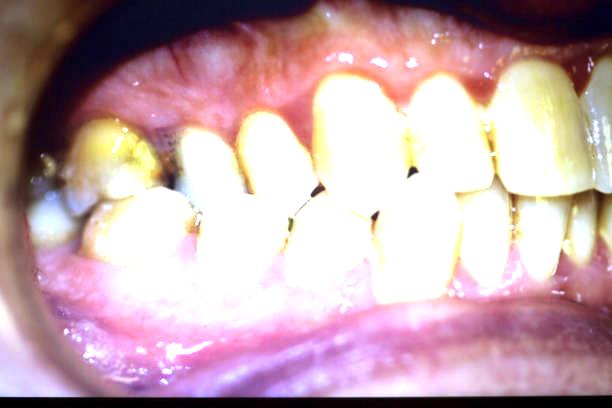
Condition: Gingivitis